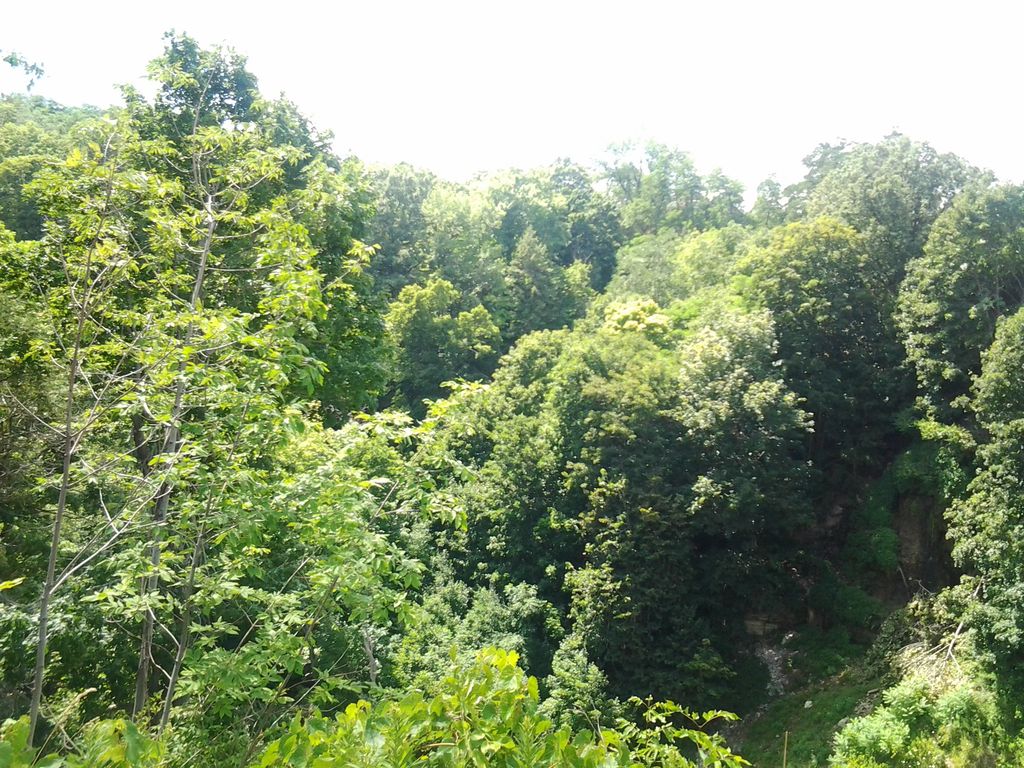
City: hamilton